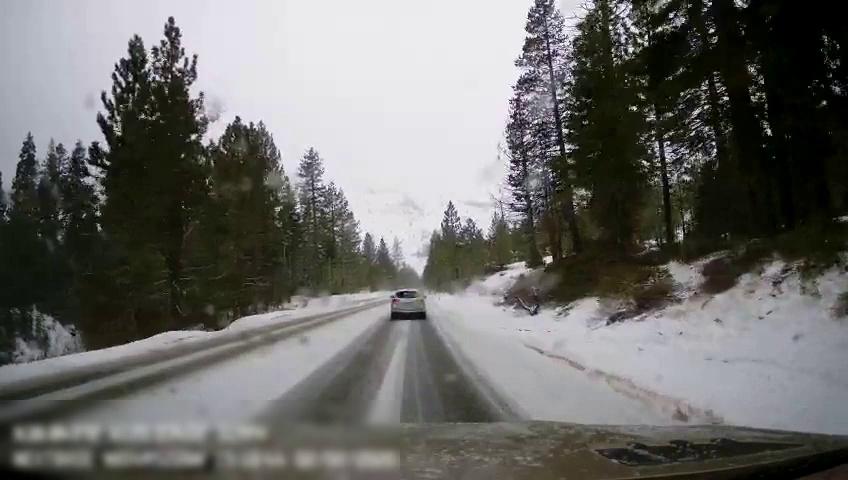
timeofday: Day
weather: Snowy
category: Drivable Space
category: Vehicles | SUV
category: Lanes | Opposite Lane